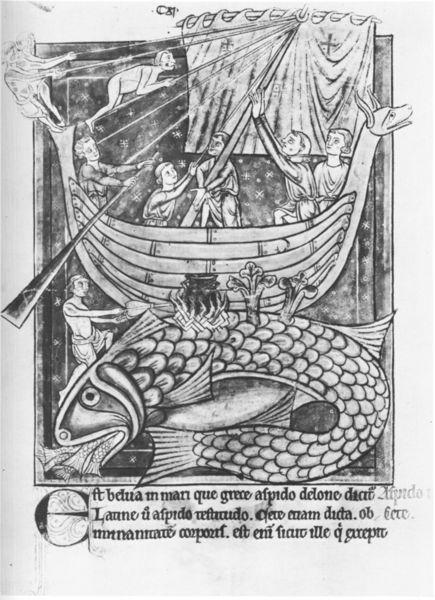
Titel: Bestiarium
Institution: London, British Library
Schlagwörter: feuer, meer, menschen, männer, nacht, wind, auge, boot, ruder, schuppen, topf, schiff, schrift, segel, segelboot, sturm, kreuz, druck, illustration, peitsche, jagd, fisch, jesus, mittelalter, wal, kraut, sehel, kessel, gallionsfigur, hecht, latein, folter